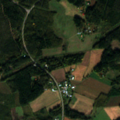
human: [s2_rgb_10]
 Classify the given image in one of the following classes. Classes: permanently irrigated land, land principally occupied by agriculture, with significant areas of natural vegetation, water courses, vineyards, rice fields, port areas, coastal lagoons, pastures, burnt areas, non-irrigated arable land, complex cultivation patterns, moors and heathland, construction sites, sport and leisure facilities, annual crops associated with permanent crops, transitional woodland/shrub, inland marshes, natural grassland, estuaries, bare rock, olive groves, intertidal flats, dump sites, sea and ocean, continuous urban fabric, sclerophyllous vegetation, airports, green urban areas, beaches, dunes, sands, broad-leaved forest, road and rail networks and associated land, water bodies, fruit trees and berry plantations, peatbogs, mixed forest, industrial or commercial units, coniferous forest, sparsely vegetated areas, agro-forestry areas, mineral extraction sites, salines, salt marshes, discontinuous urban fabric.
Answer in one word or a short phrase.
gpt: land principally occupied by agriculture, with significant areas of natural vegetation, coniferous forest, mixed forest, transitional woodland/shrub